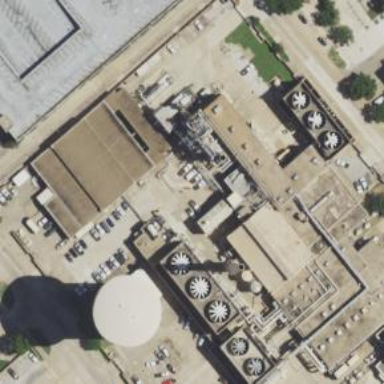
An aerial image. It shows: Gas turbine generator powered by gas.